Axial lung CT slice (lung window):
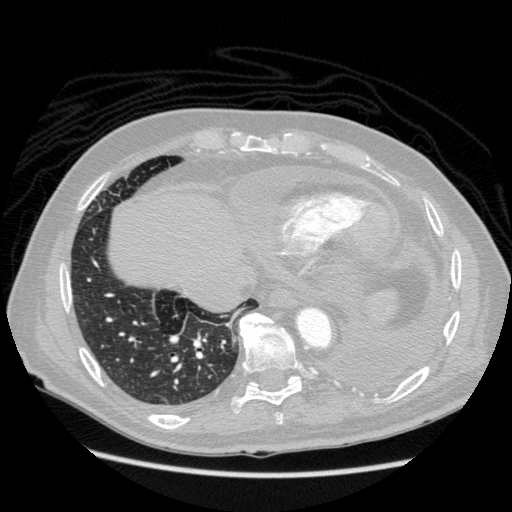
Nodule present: no